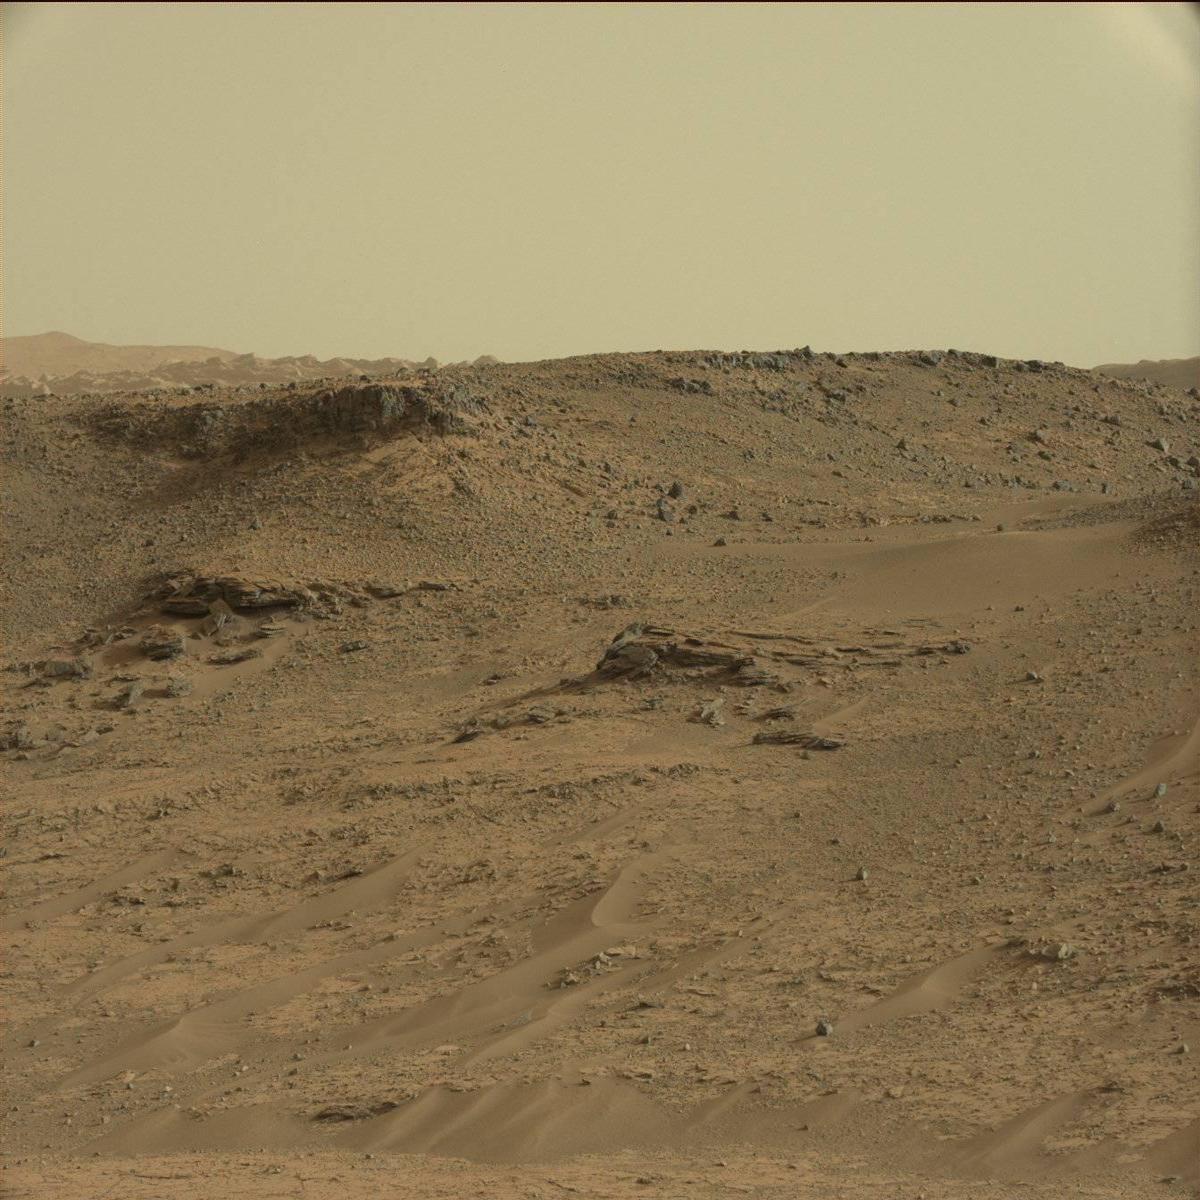
Terrain classes present: Bedrock, Ridge, Sand / Soil, Sky